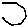
Label: hexagon